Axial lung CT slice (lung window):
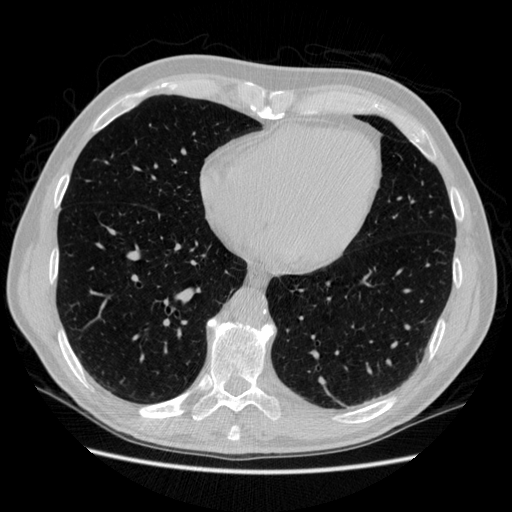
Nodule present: no